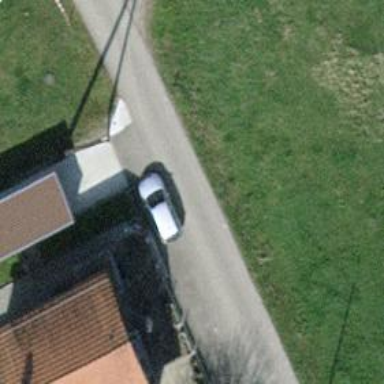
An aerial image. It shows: Garage building.